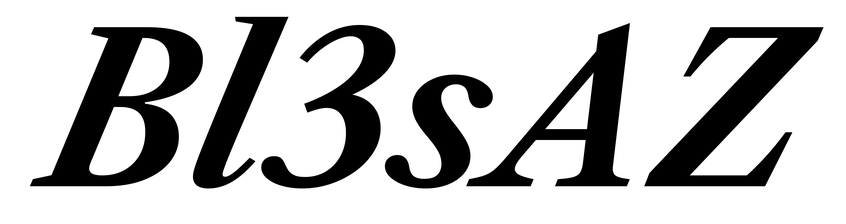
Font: LibreCaslonText-Italic_Bold_Italic